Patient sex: M
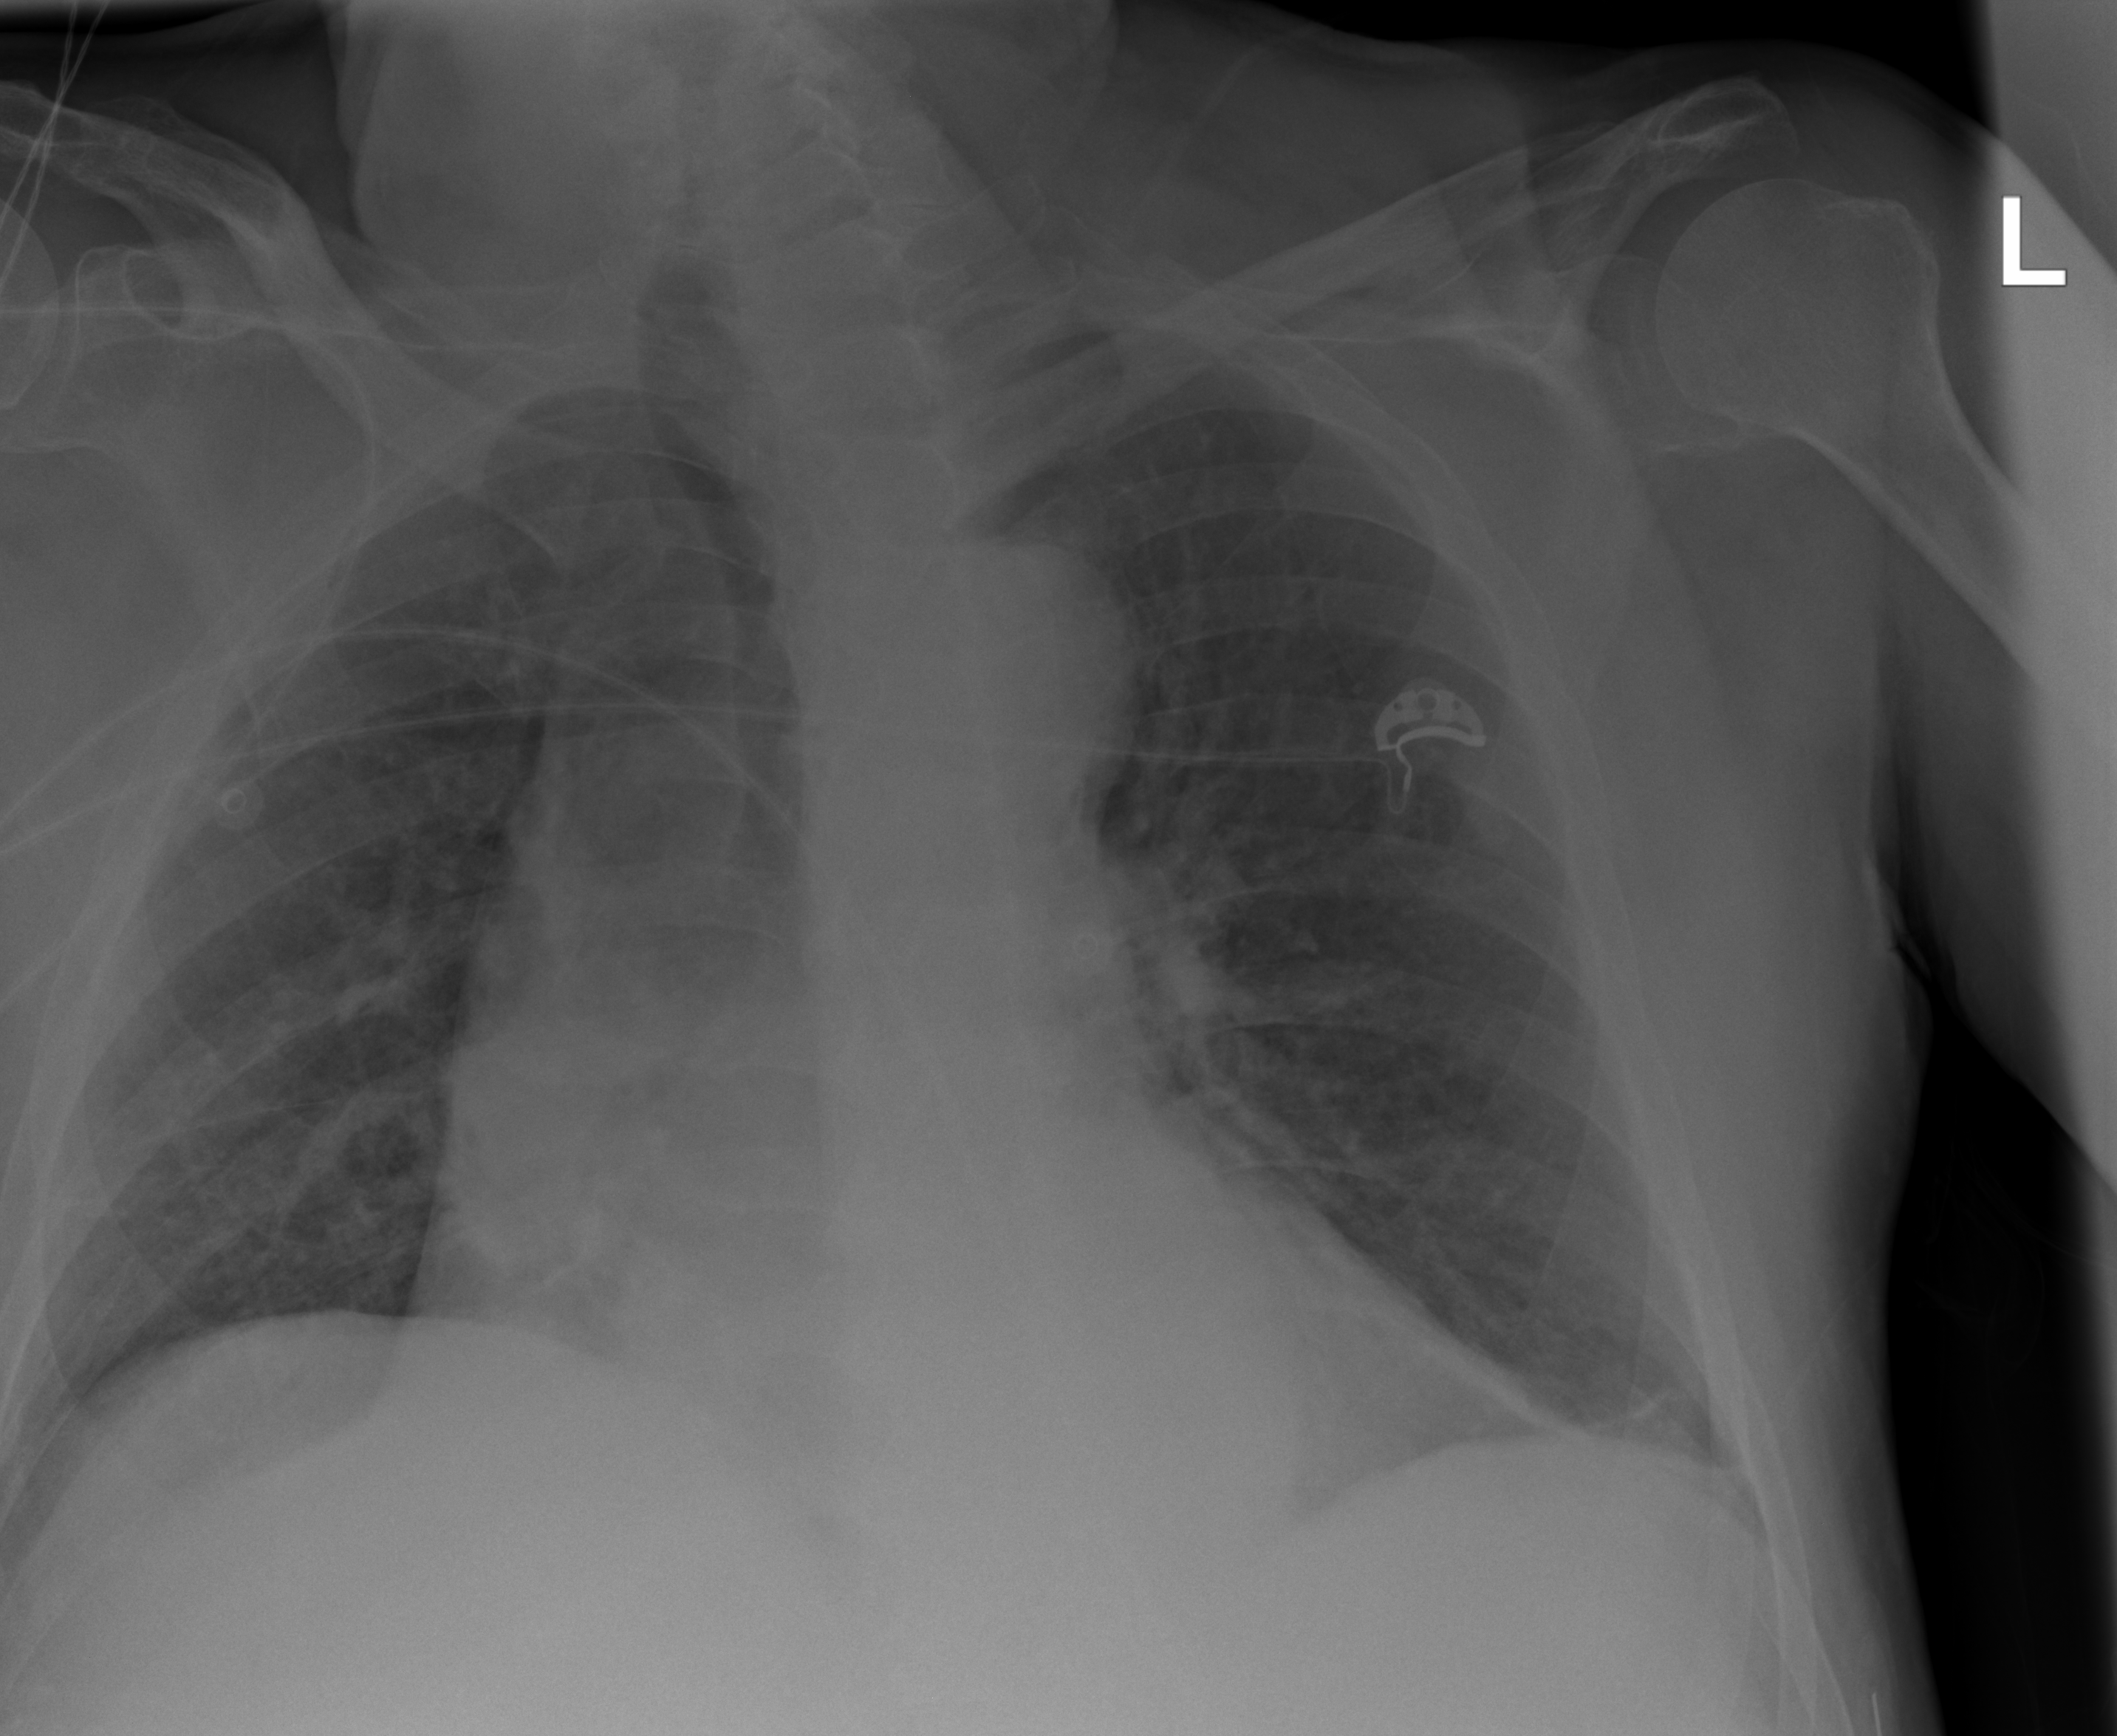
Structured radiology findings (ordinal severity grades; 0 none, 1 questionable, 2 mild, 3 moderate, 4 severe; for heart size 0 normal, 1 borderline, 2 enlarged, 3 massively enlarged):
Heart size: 2
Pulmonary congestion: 2
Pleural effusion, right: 0
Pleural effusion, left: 0
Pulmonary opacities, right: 0
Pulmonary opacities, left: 0
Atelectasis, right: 2
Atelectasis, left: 2